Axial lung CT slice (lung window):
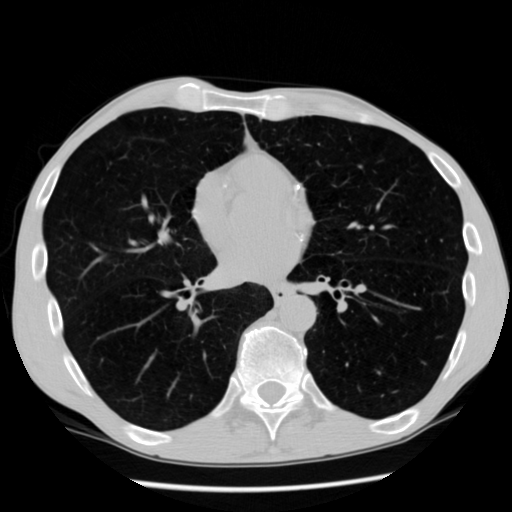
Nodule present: no